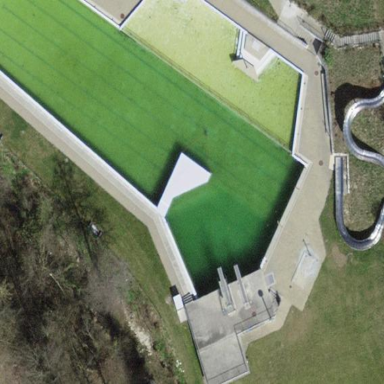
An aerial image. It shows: Swimming pool located in leisure land.